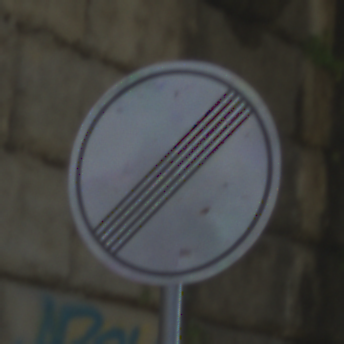
Verkehrszeichen: EndeSaemtlicherBegrenzungen
Umgebung: Outdoor, Urban
Tageszeit: Midday
Wetter: Clear
Licht: Natural
Jahreszeit: NotSpecified
Kontrast: LowContrast